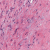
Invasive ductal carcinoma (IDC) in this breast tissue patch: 0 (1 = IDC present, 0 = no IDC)